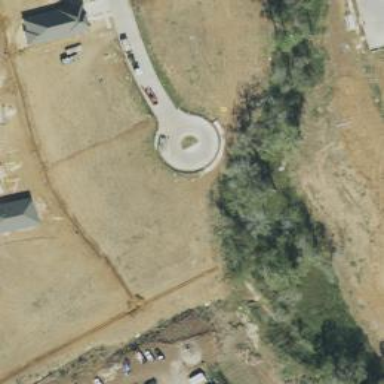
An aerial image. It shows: Turning loop on the road.